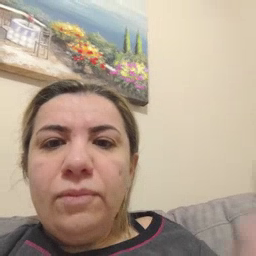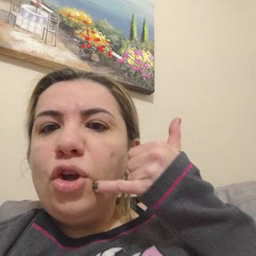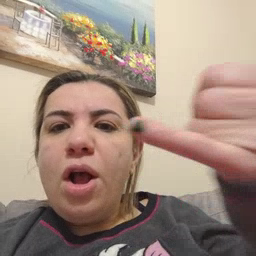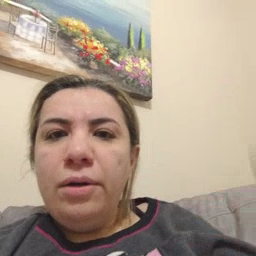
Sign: callonphone